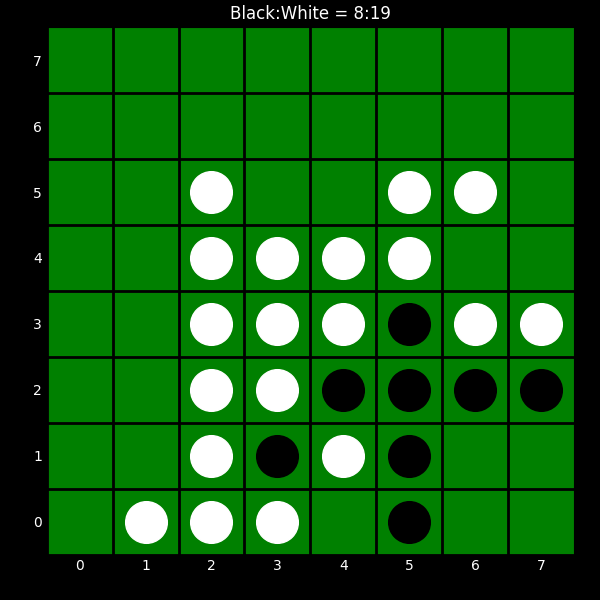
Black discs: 8
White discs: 19